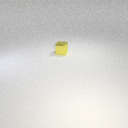
small yellow metal cube